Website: home-depot
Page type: cart
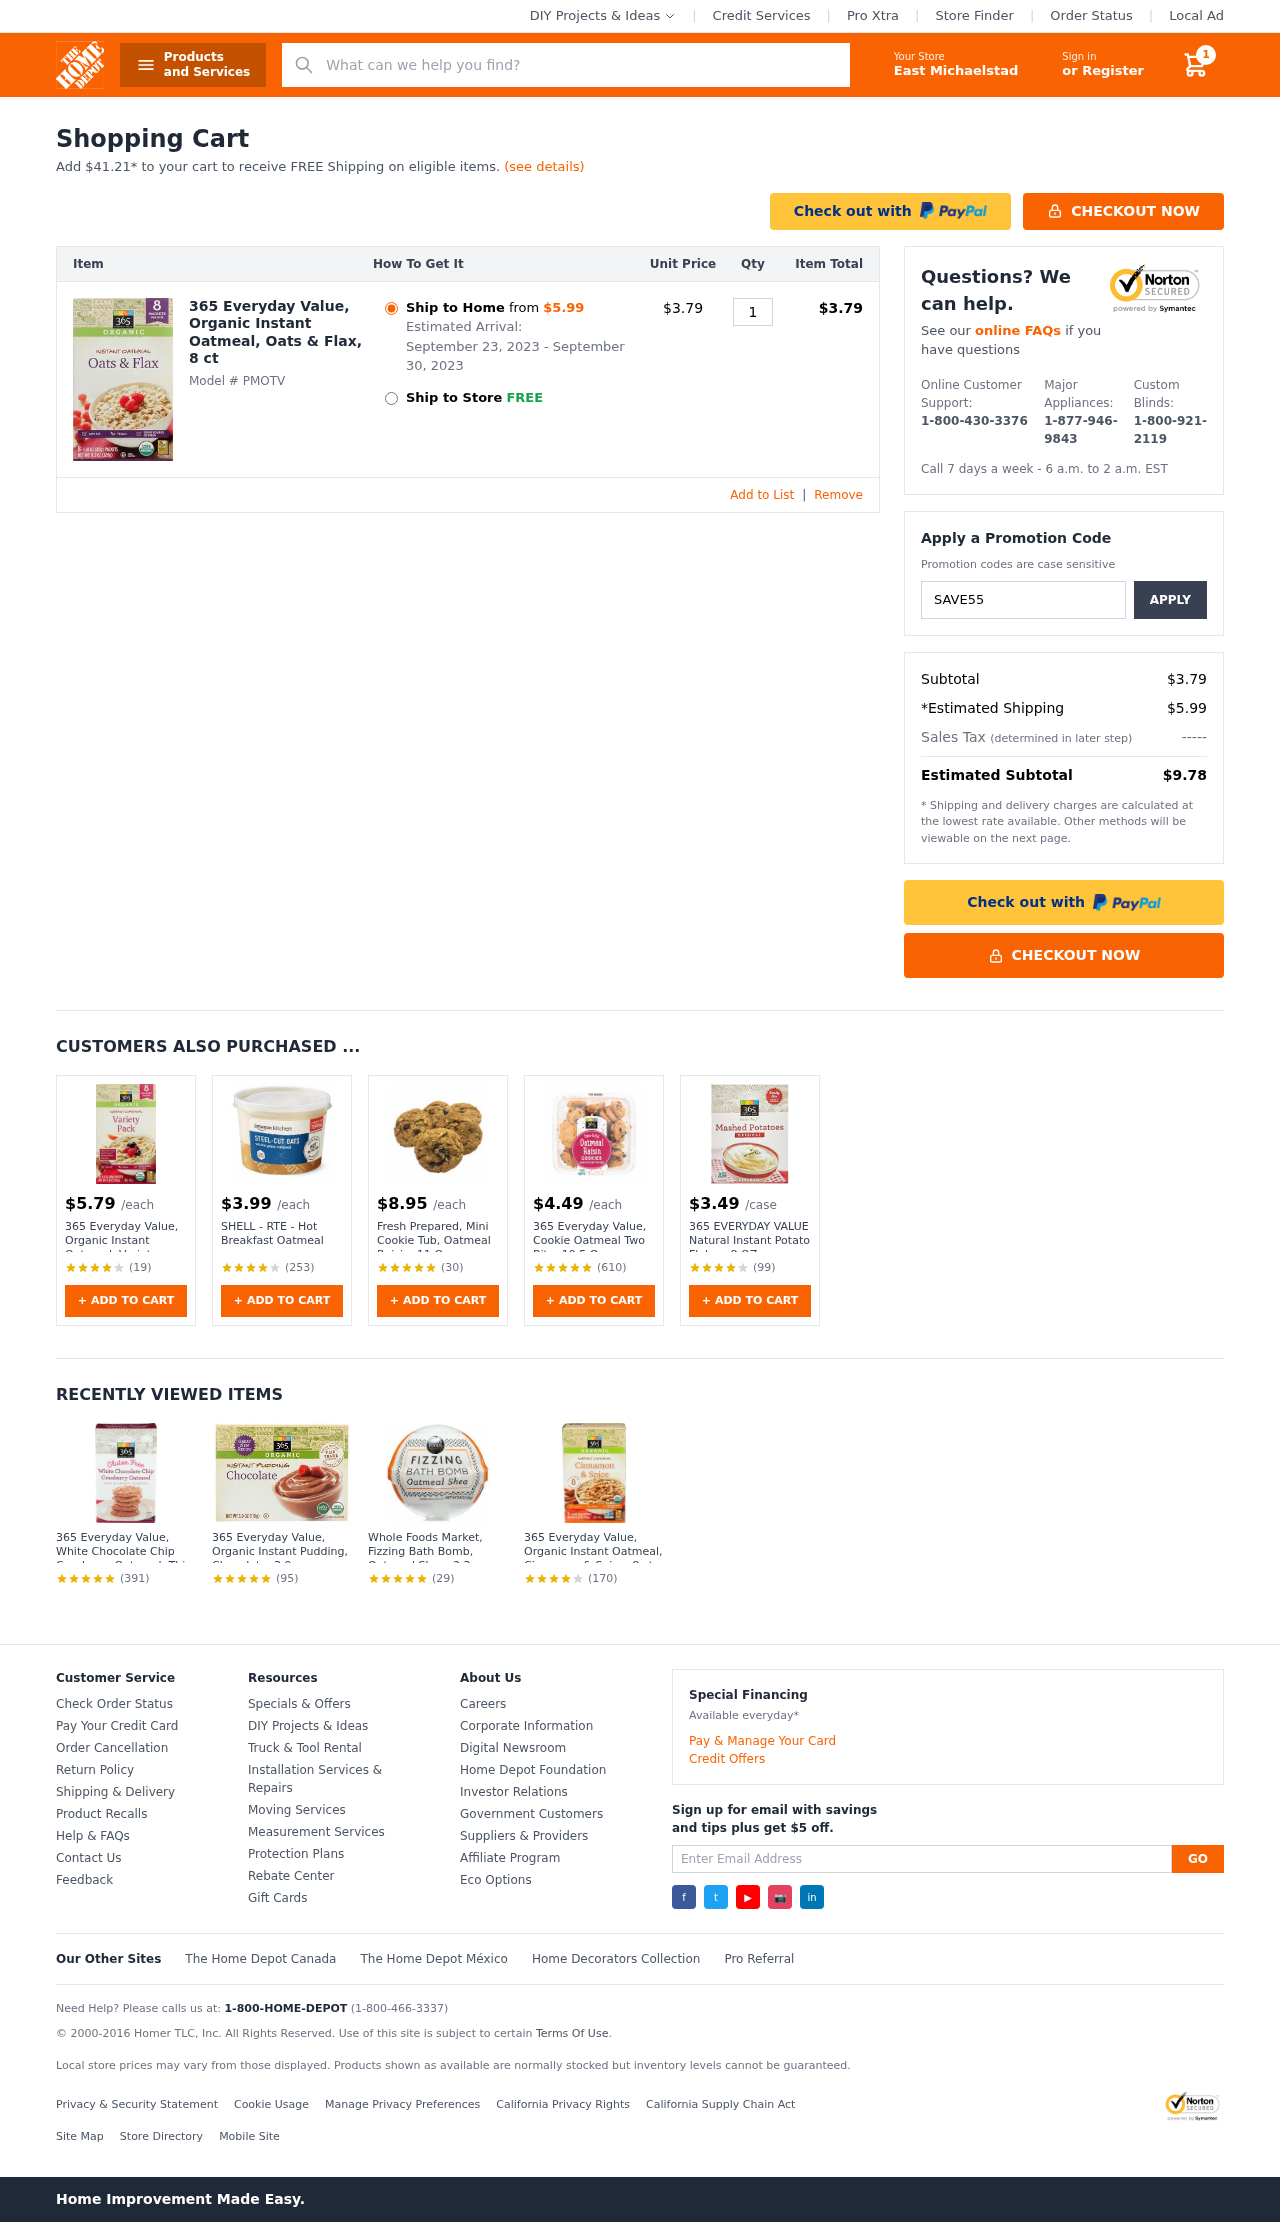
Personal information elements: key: PII_CITY
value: East Michaelstad
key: PII_PROMO_CODE
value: SAVE55
Product elements: key: PRODUCT1_NAME
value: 365 Everyday Value, Organic Instant Oatmeal, Oats & Flax, 8 ct
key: PRODUCT1_PRICE
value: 3.79
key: PRODUCT1_QUANTITY
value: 1
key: PRODUCT2_PRICE
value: $5.79
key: PRODUCT2_NAME
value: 365 Everyday Value, Organic Instant Oatmeal, Variety Pack, 11.3oz, 8 ct
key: PRODUCT2_NUM_RATINGS
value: (19)
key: PRODUCT3_PRICE
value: $3.99
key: PRODUCT3_NAME
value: SHELL - RTE - Hot Breakfast Oatmeal
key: PRODUCT3_NUM_RATINGS
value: (253)
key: PRODUCT4_PRICE
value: $8.95
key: PRODUCT4_NAME
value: Fresh Prepared, Mini Cookie Tub, Oatmeal Raisin, 11 Oz
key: PRODUCT4_NUM_RATINGS
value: (30)
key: PRODUCT5_PRICE
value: $4.49
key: PRODUCT5_NAME
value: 365 Everyday Value, Cookie Oatmeal Two Bite, 10.5 Ounce
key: PRODUCT5_NUM_RATINGS
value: (610)
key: PRODUCT6_PRICE
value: $3.49
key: PRODUCT6_NAME
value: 365 EVERYDAY VALUE Natural Instant Potato Flakes, 8 OZ
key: PRODUCT6_NUM_RATINGS
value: (99)
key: PRODUCT7_NAME
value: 365 Everyday Value, White Chocolate Chip Cranberry Oatmeal, Thin & Crispy Cookies, 7 oz
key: PRODUCT7_NUM_RATINGS
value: (391)
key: PRODUCT8_NAME
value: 365 Everyday Value, Organic Instant Pudding, Chocolate, 3.9 oz
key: PRODUCT8_NUM_RATINGS
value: (95)
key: PRODUCT9_NAME
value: Whole Foods Market, Fizzing Bath Bomb, Oatmeal Shea, 2.3 oz
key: PRODUCT9_NUM_RATINGS
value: (29)
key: PRODUCT10_NAME
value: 365 Everyday Value, Organic Instant Oatmeal, Cinnamon & Spice, 8 ct
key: PRODUCT10_NUM_RATINGS
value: (170)
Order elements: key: ORDER_NUM_ITEMS
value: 1
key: AMOUNT_TO_FREE_SHIPPING
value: $41.21
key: ORDER_SHIPPING_DATE
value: September 23, 2023
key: ORDER_DELIVERY_DATE
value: September 30, 2023
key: ORDER_ITEM_TOTAL
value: $3.79
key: ORDER_SUBTOTAL
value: $3.79
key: ORDER_SHIPPING_COST
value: $5.99
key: ORDER_TOTAL
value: $9.78
Search elements: key: HEADER_SEARCH
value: What can we help you find?